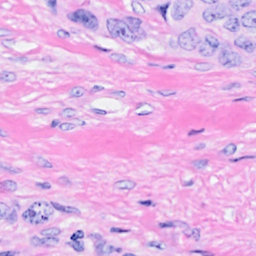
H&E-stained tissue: Breast